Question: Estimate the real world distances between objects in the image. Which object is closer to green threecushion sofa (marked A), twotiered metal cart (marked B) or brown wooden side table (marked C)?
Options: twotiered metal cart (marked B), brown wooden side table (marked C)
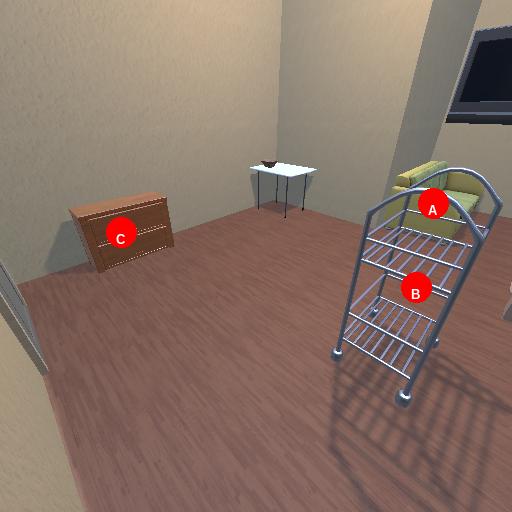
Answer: twotiered metal cart (marked B)